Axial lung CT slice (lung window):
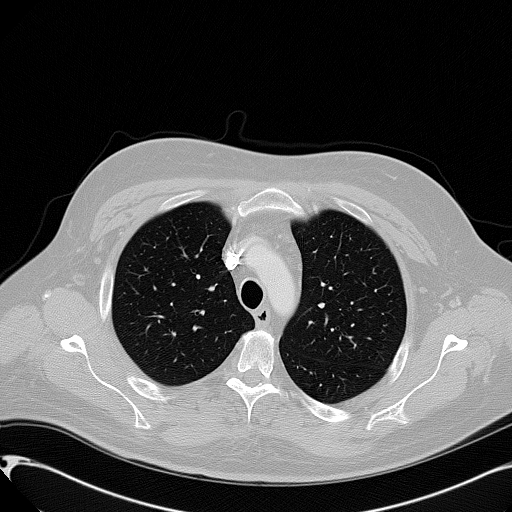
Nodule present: no